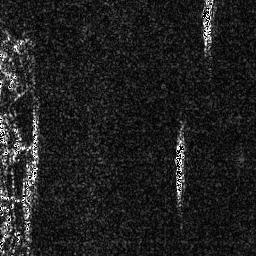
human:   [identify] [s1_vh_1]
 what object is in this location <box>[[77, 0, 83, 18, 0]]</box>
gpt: <ref>1 medium ship at the top right</ref>